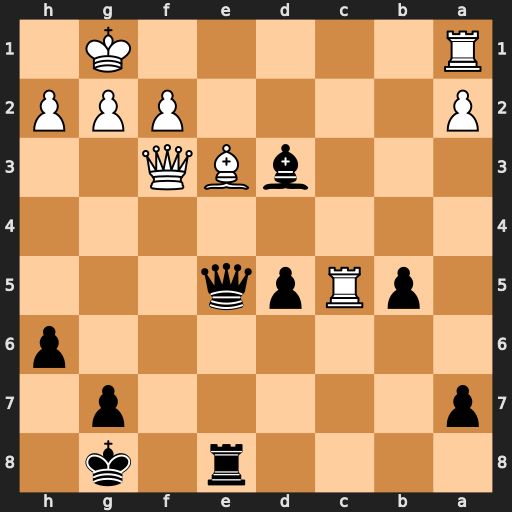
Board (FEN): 4r1k1/p5p1/7p/1pRpq3/8/3bBQ2/P4PPP/R5K1
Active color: b
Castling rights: -
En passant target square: -
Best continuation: Qxa1+ Rc1 Qxc1+ Bxc1 Re1#